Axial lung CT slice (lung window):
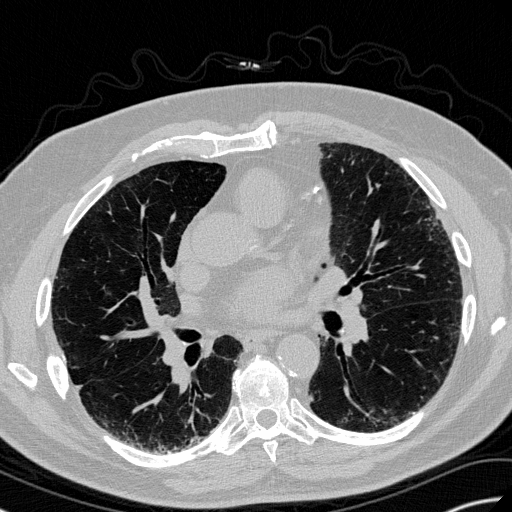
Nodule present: no